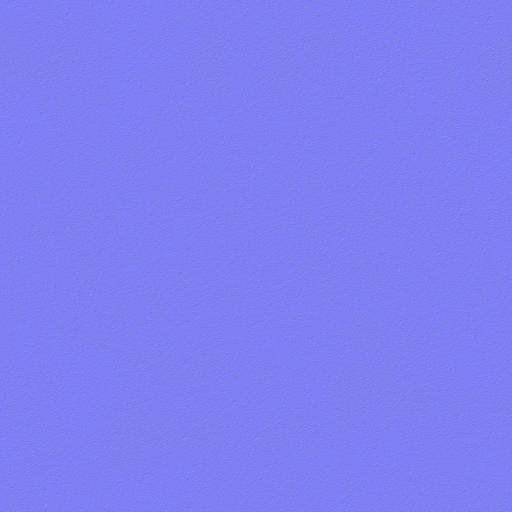
beige brown cork